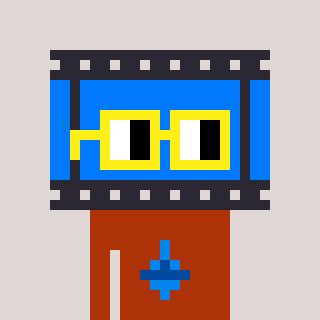
a pixel art character with square yellow glasses, a film strip-shaped head and a hotbrown-colored body on a warm background